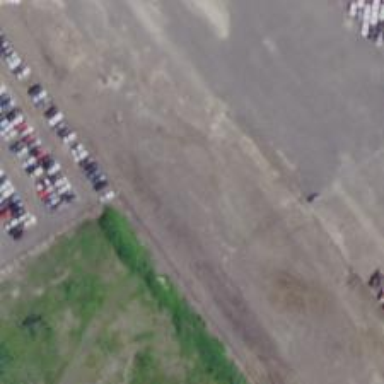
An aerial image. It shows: Abandoned railway yard.